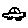
Label: car